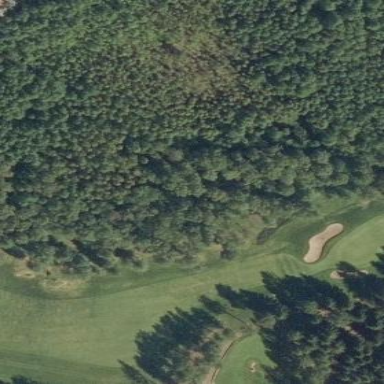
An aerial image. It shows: Grassy area designated as golf fairway.